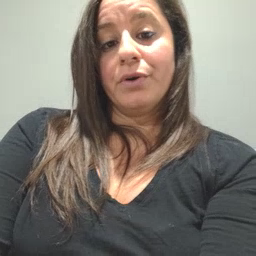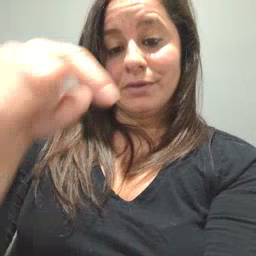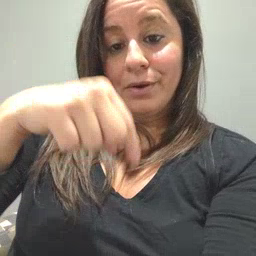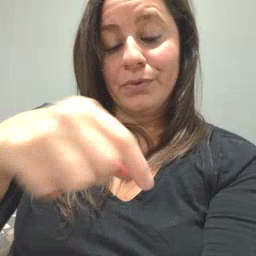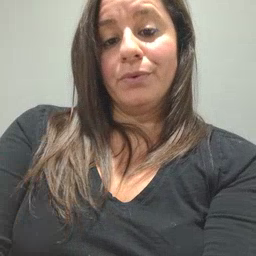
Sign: down